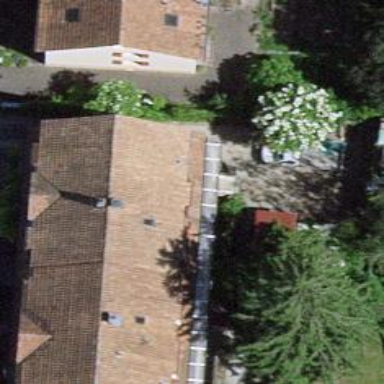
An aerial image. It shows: Apartments housed in building with gambrel roof.